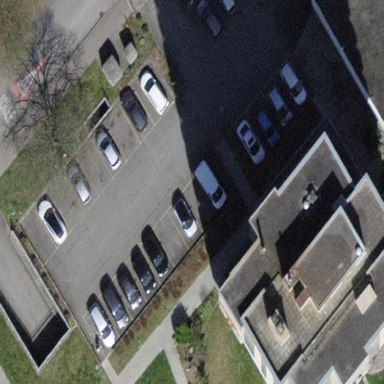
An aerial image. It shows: Parking area.